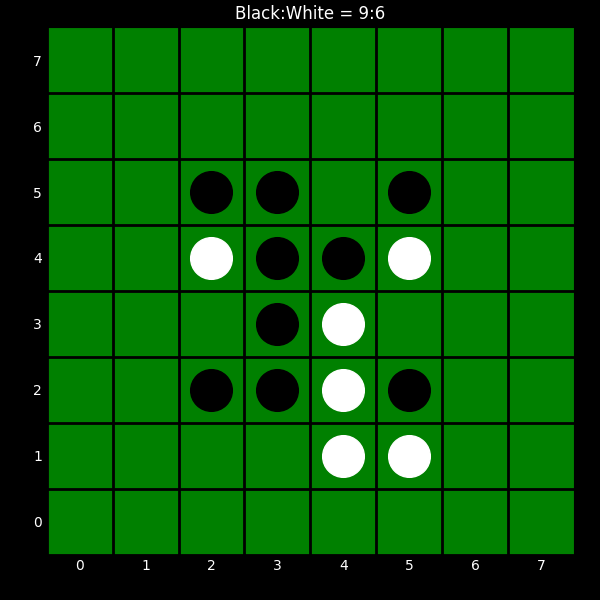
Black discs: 9
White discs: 6